Question: I'd like to set the tick box options within the LAN settings of the Internet Options:

I'd prefer the code in a script or C#, but C/C++ would be fine as well. Please answer with the code/script to at least untick the "Use automatic configuration script" option.
THANKS!
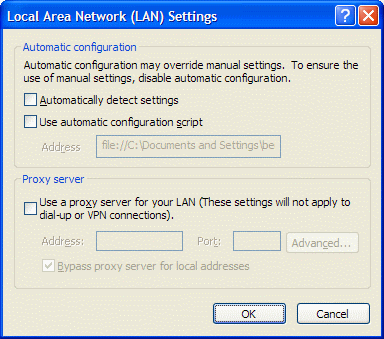
Answer: They answer appears to be here if you dont mind using powershell
<URL>